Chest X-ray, AP view. Patient: 60 years old, sex M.
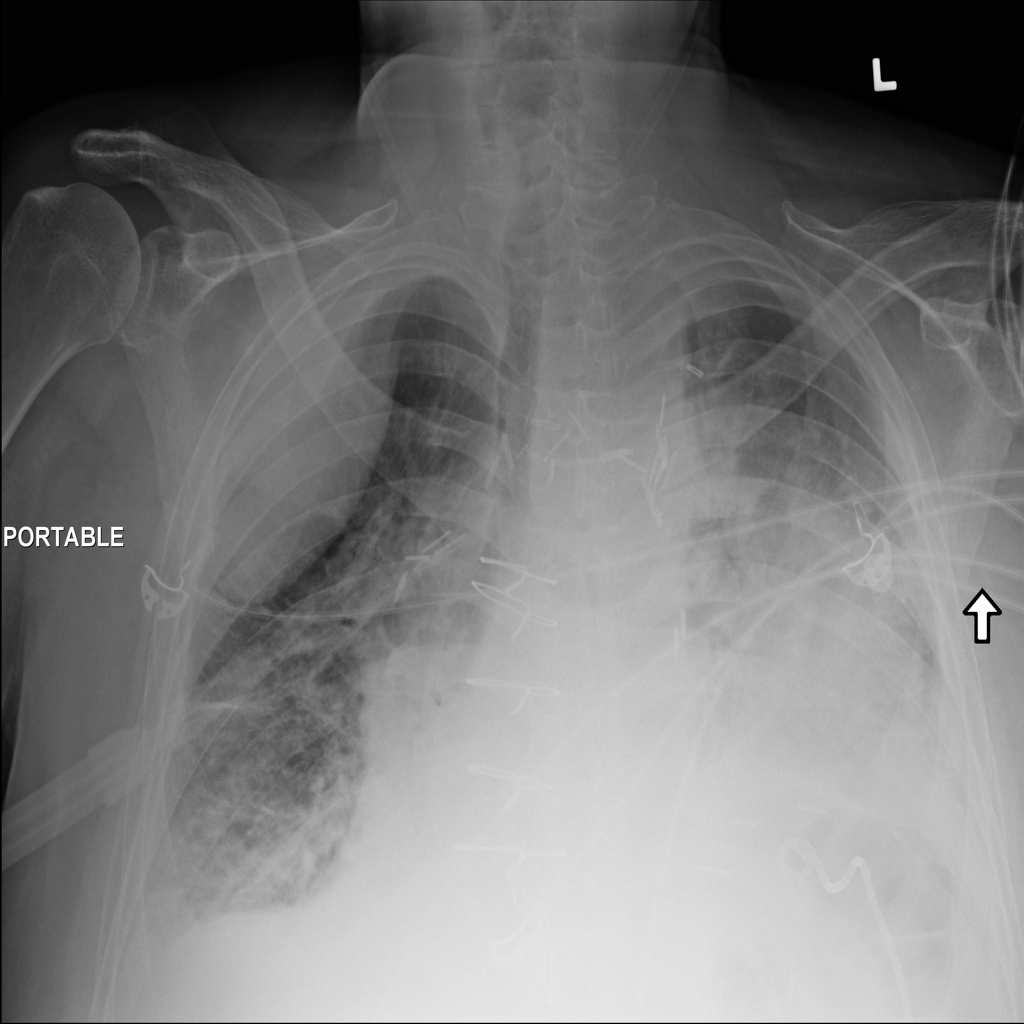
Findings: Infiltration, Pleural_Thickening